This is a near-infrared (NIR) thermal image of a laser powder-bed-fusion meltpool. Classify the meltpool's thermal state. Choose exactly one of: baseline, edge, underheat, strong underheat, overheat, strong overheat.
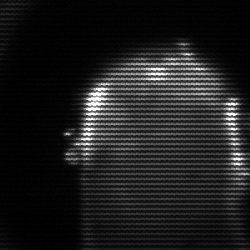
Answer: baseline